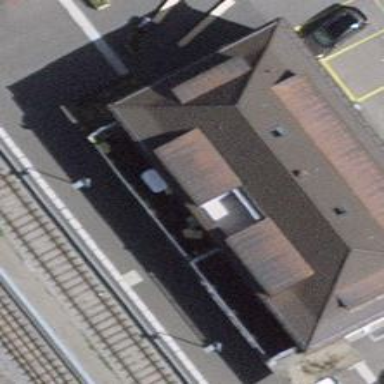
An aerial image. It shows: Station with shelter.